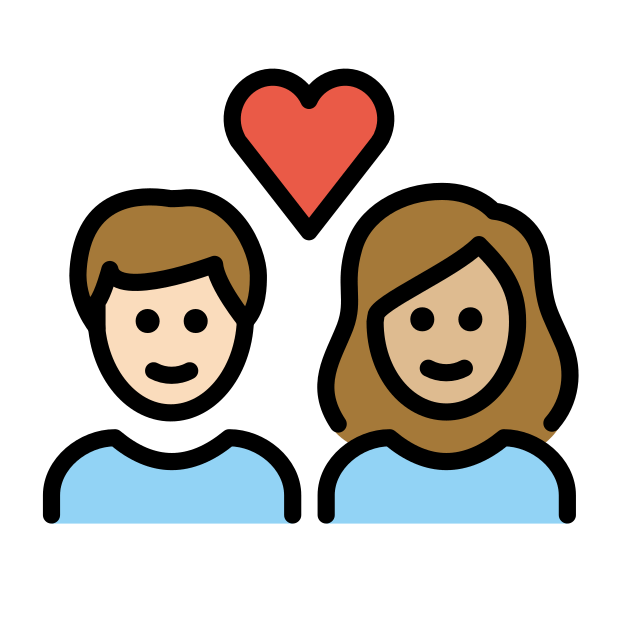
couple with heart: person, person, light skin tone, medium-light skin tone